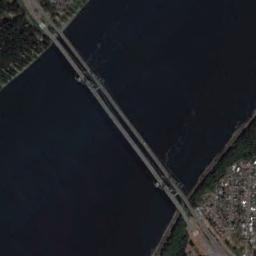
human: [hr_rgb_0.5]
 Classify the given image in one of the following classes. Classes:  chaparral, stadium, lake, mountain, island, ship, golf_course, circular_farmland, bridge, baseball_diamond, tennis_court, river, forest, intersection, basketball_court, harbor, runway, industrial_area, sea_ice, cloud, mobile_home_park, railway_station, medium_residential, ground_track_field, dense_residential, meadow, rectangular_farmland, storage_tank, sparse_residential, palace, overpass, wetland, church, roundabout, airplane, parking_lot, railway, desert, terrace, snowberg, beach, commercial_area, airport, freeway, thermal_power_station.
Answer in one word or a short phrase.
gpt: bridge